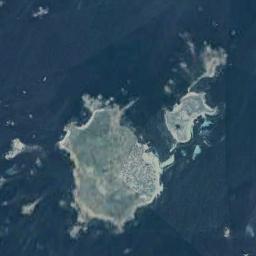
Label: island